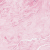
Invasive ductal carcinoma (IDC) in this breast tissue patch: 0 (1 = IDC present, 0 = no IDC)